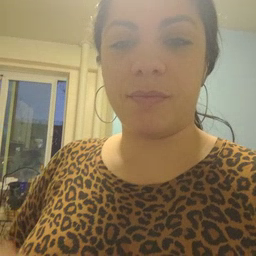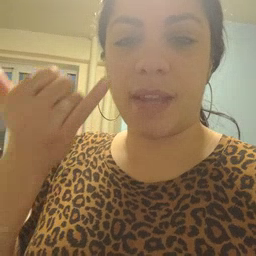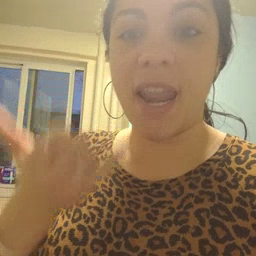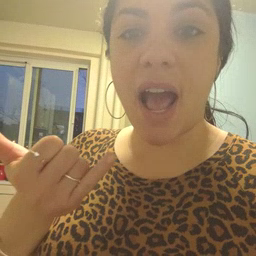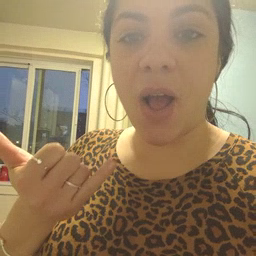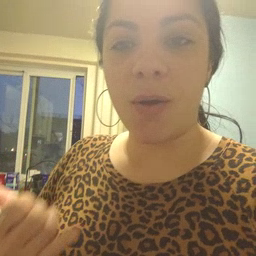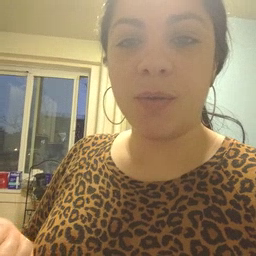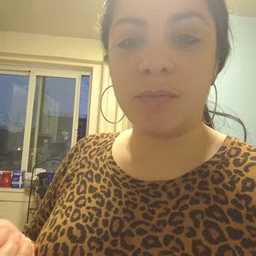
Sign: now